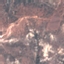
Land use / land cover class: HerbaceousVegetation